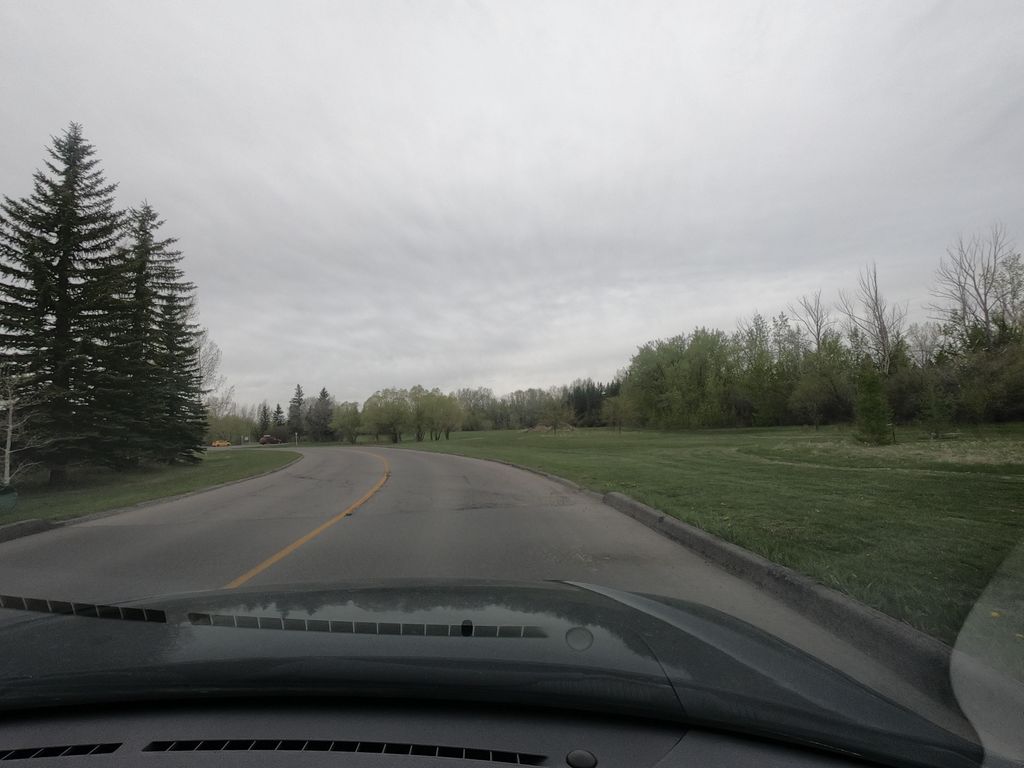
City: calgary